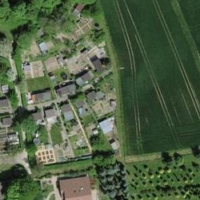
EUNIS habitat code: 55
Species observed at this site:
Corvus corone
Oenanthe oenanthe
Turdus philomelos
Emberiza citrinella
Dendrocopos major
Turdus viscivorus
Buteo buteo
Sylvia atricapilla
Spinus spinus
Phylloscopus collybita
Ardea alba
Erithacus rubecula
Pica pica
Phoenicurus ochruros
Phoenicurus phoenicurus
Garrulus glandarius
Falco tinnunculus
Picus viridis
Periparus ater
Cyanistes caeruleus
Sturnus vulgaris
Chloris chloris
Passer domesticus
Fringilla coelebs
Coloeus monedula
Carduelis carduelis
Columba palumbus
Passer montanus
Turdus merula
Parus major
Hirundo rustica
Milvus migrans
Milvus milvus
Turdus pilaris
Motacilla alba